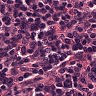
Metastatic tissue present: no